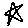
Label: star